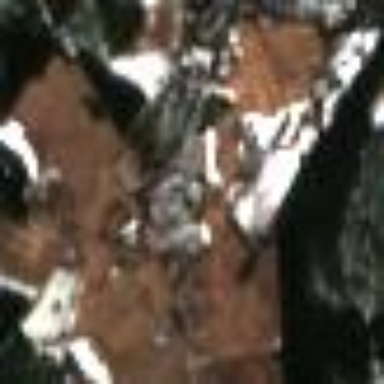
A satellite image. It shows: Picturesque farmland scene.